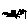
Label: cat